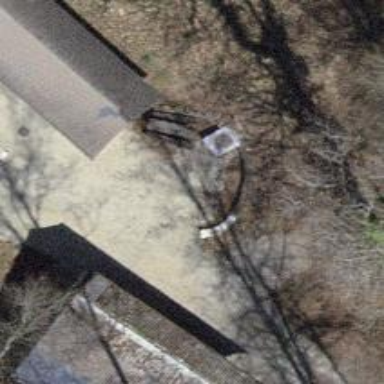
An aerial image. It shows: Picnic site with barbecue amenities available.